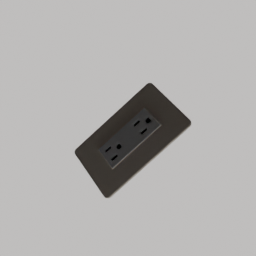
Label: appliances